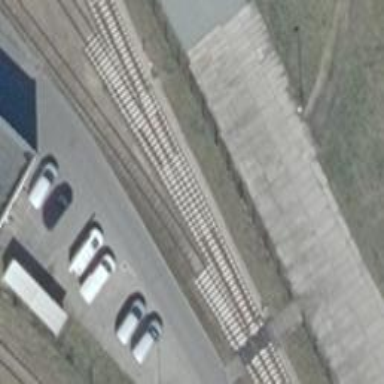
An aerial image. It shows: Railway switch.